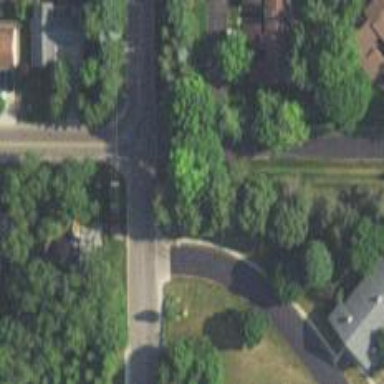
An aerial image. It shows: Stop road.